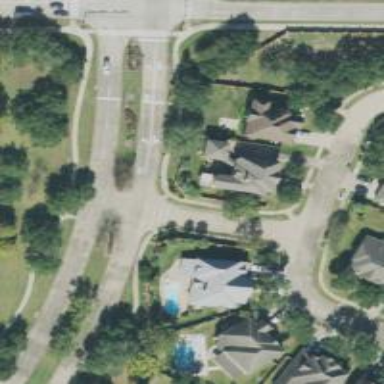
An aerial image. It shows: Stop road.